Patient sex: M
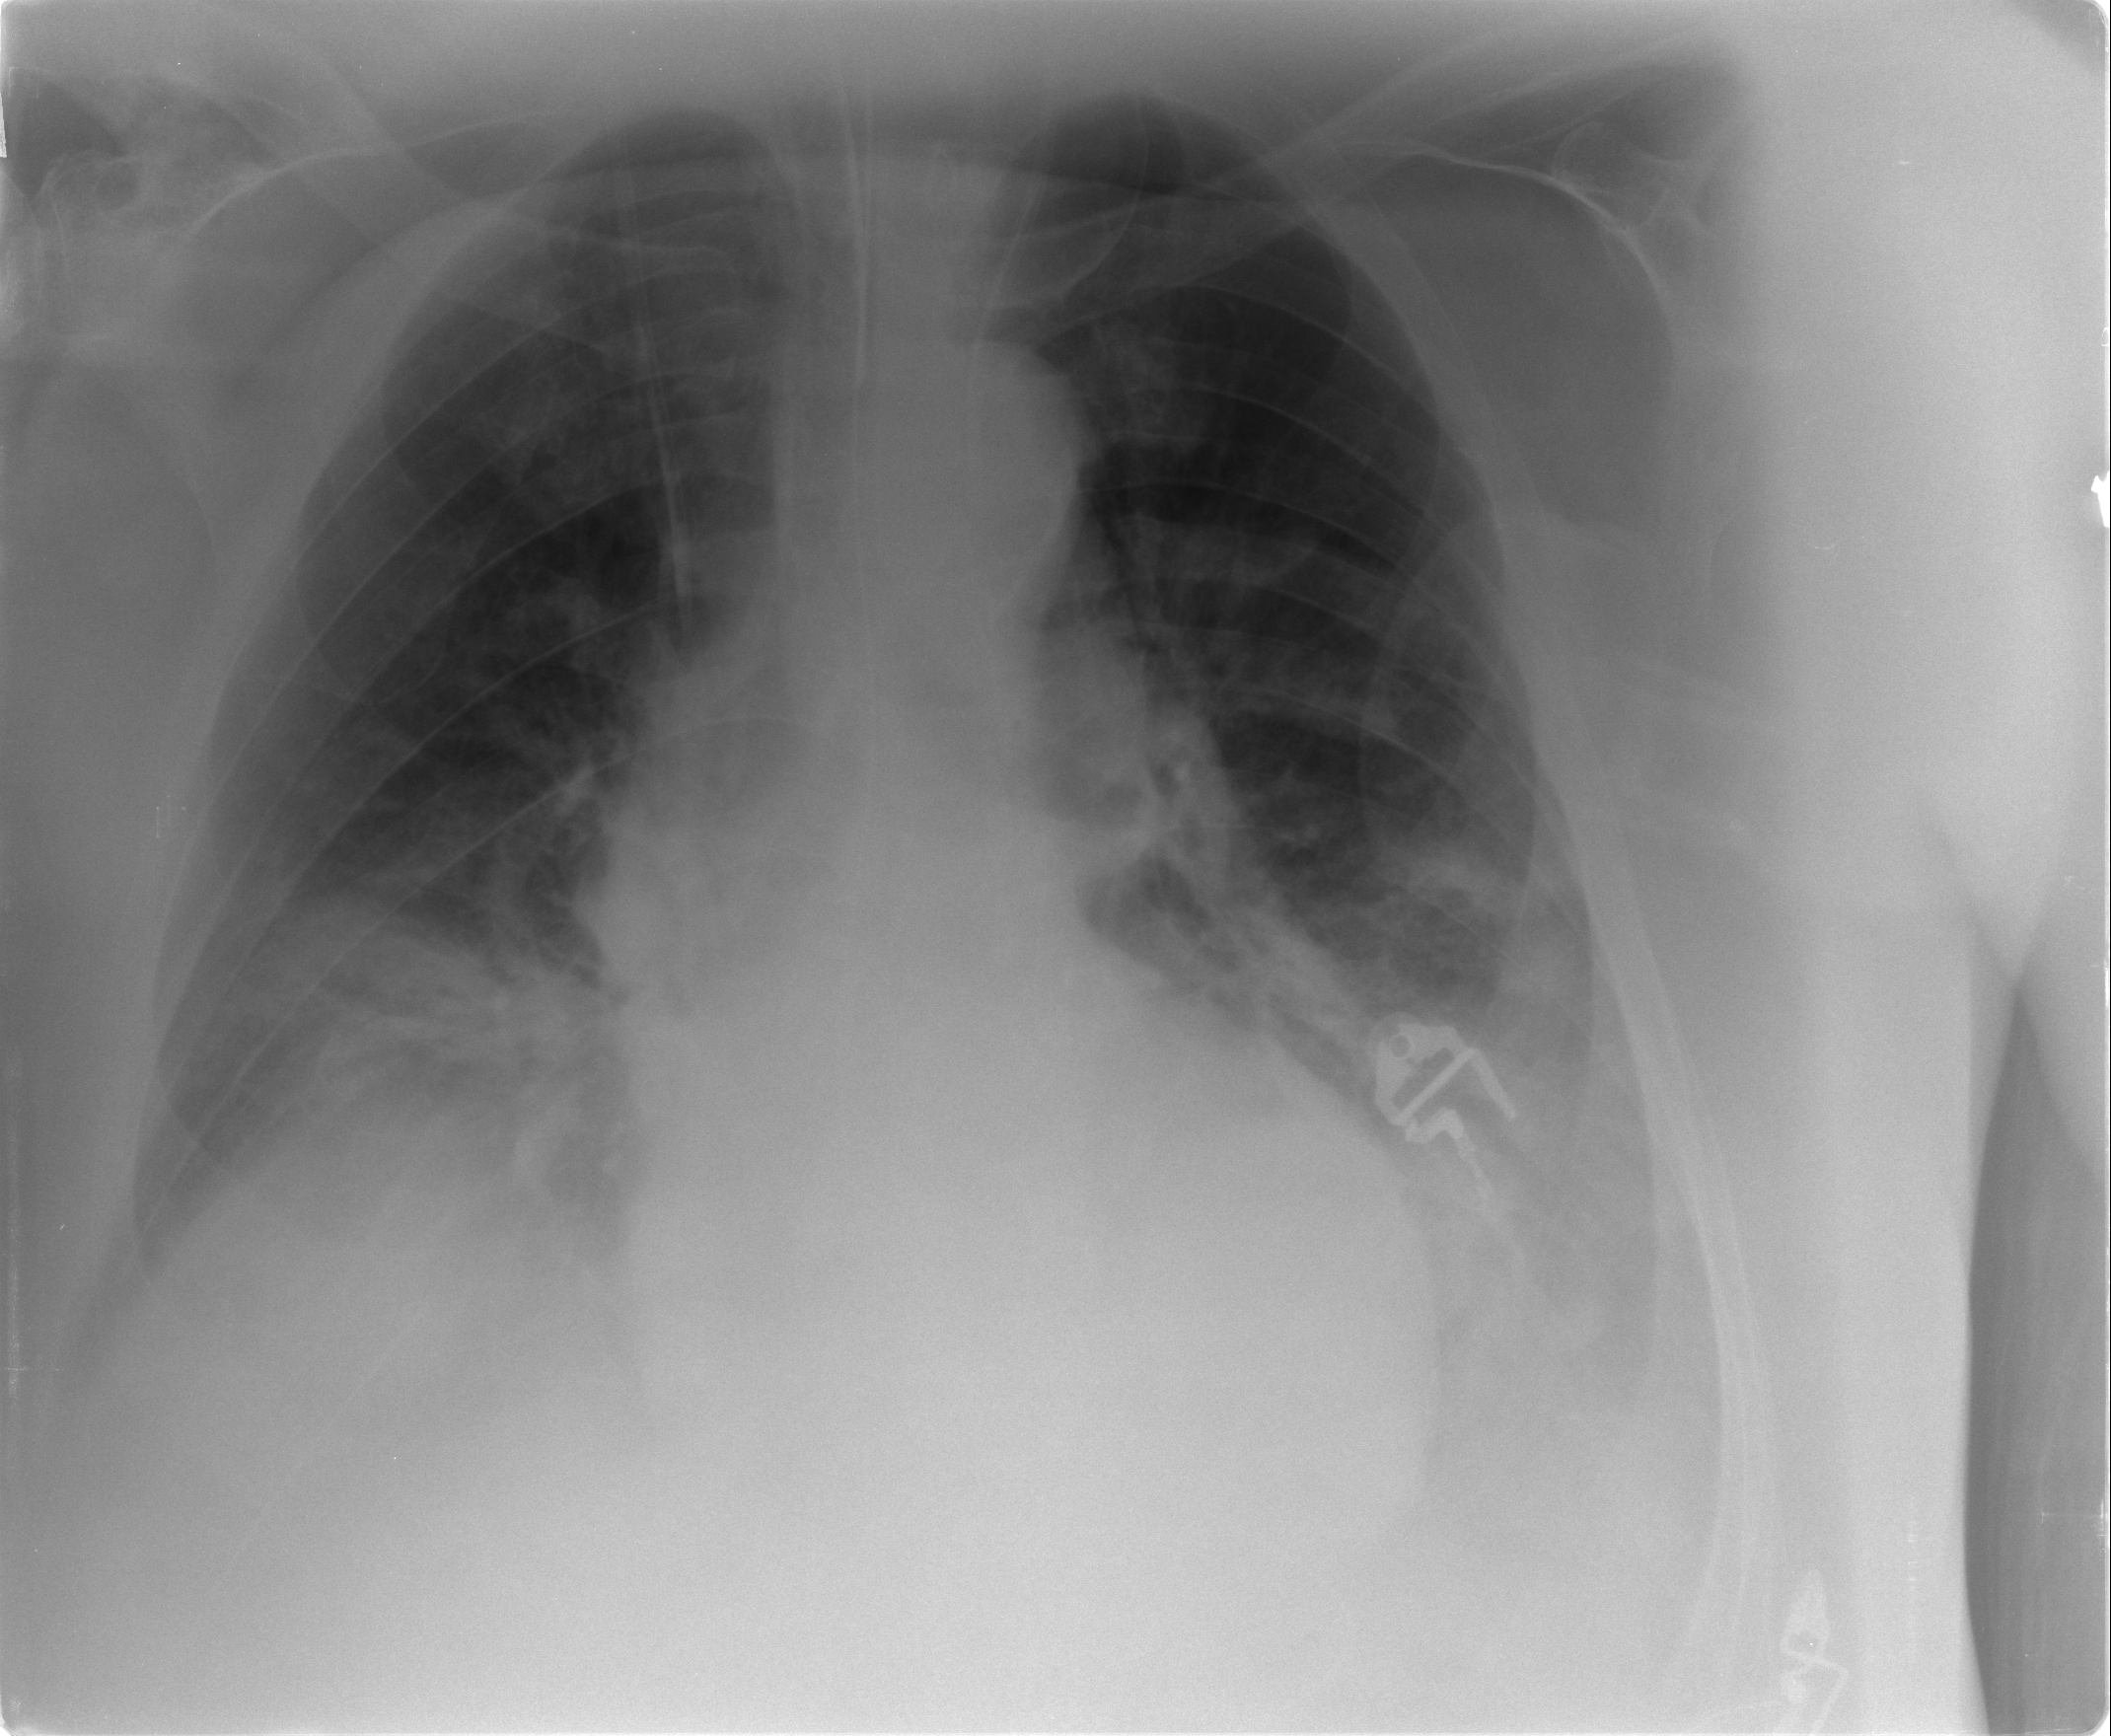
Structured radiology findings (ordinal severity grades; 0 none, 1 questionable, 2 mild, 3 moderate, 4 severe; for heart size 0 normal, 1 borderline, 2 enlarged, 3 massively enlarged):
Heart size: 0
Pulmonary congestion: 2
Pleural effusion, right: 2
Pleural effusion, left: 2
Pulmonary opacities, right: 0
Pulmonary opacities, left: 2
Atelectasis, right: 2
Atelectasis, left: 2